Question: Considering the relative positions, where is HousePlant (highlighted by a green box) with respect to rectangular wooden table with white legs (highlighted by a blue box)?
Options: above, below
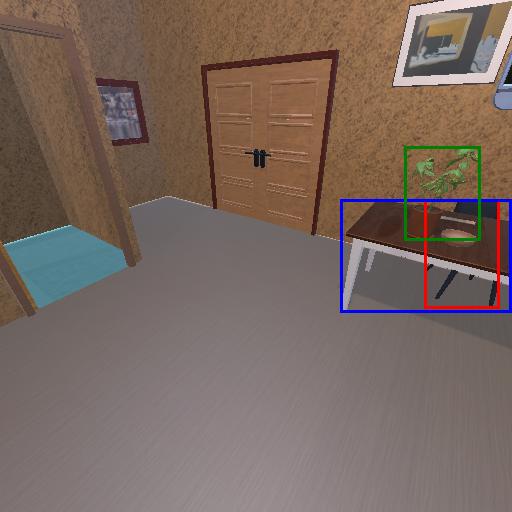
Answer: above